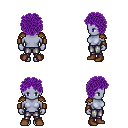
a pixel art fantasy rpg character, female body template, dark elf, purple skin, leather shoulder armor, metal pants, purple curly afro hairstyle, leather bracers, brown shoes, four views (front, back, left, right), 2x2 character sprite sheet, small pixel art, hard edges, no anti-aliasing